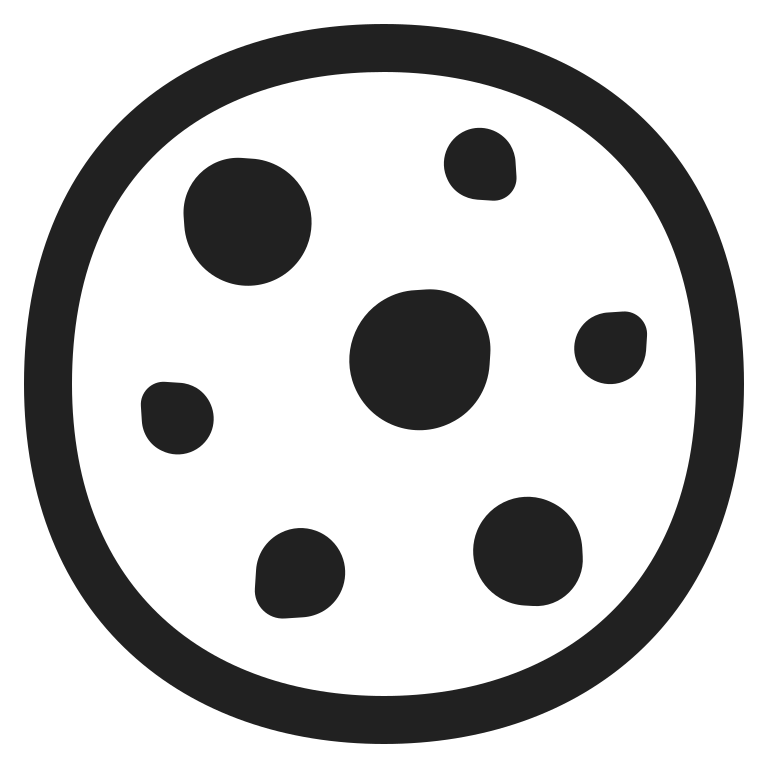
cookie high contrast